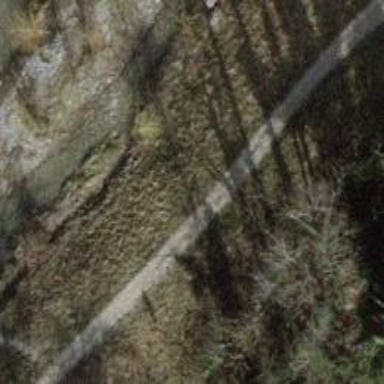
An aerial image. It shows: Dirt path.